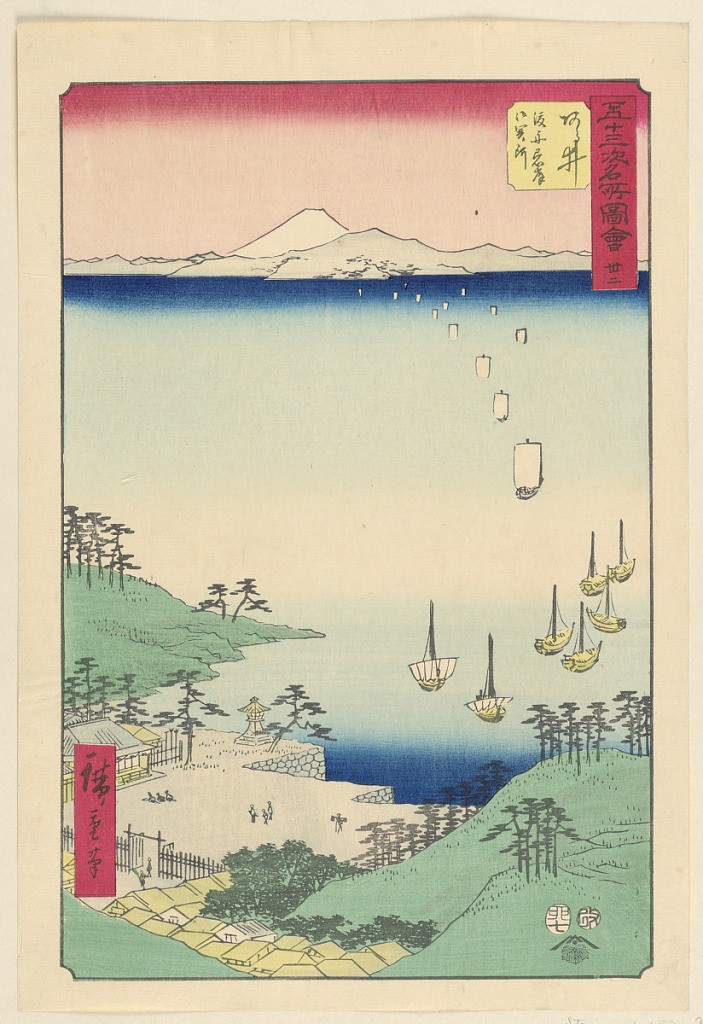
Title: Arai From the series the 53 Stations of Tokaido
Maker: Ando Hiroshige, Japanese, 1797–1858
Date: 1797-1858
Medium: Woodblock print in colored ink on paper
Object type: Print
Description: A quiet landscape looking out onto the ocean shows ships sailing off into the horizon. Below are tiny figures in groups of two or three. The yellow rooftops of the town are nestled into the mountainside.